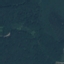
Land use / land cover: Forest